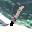
Label: 1